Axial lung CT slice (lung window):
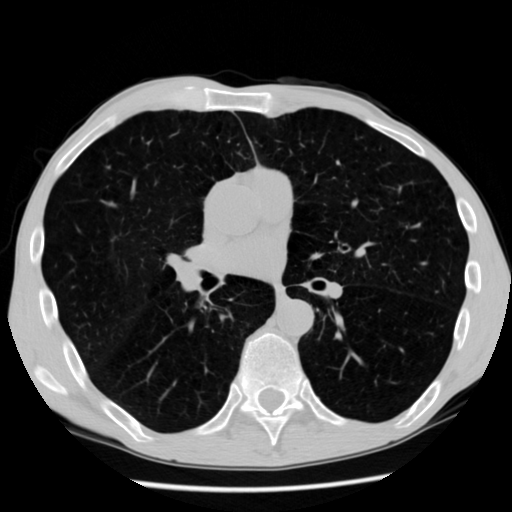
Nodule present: no